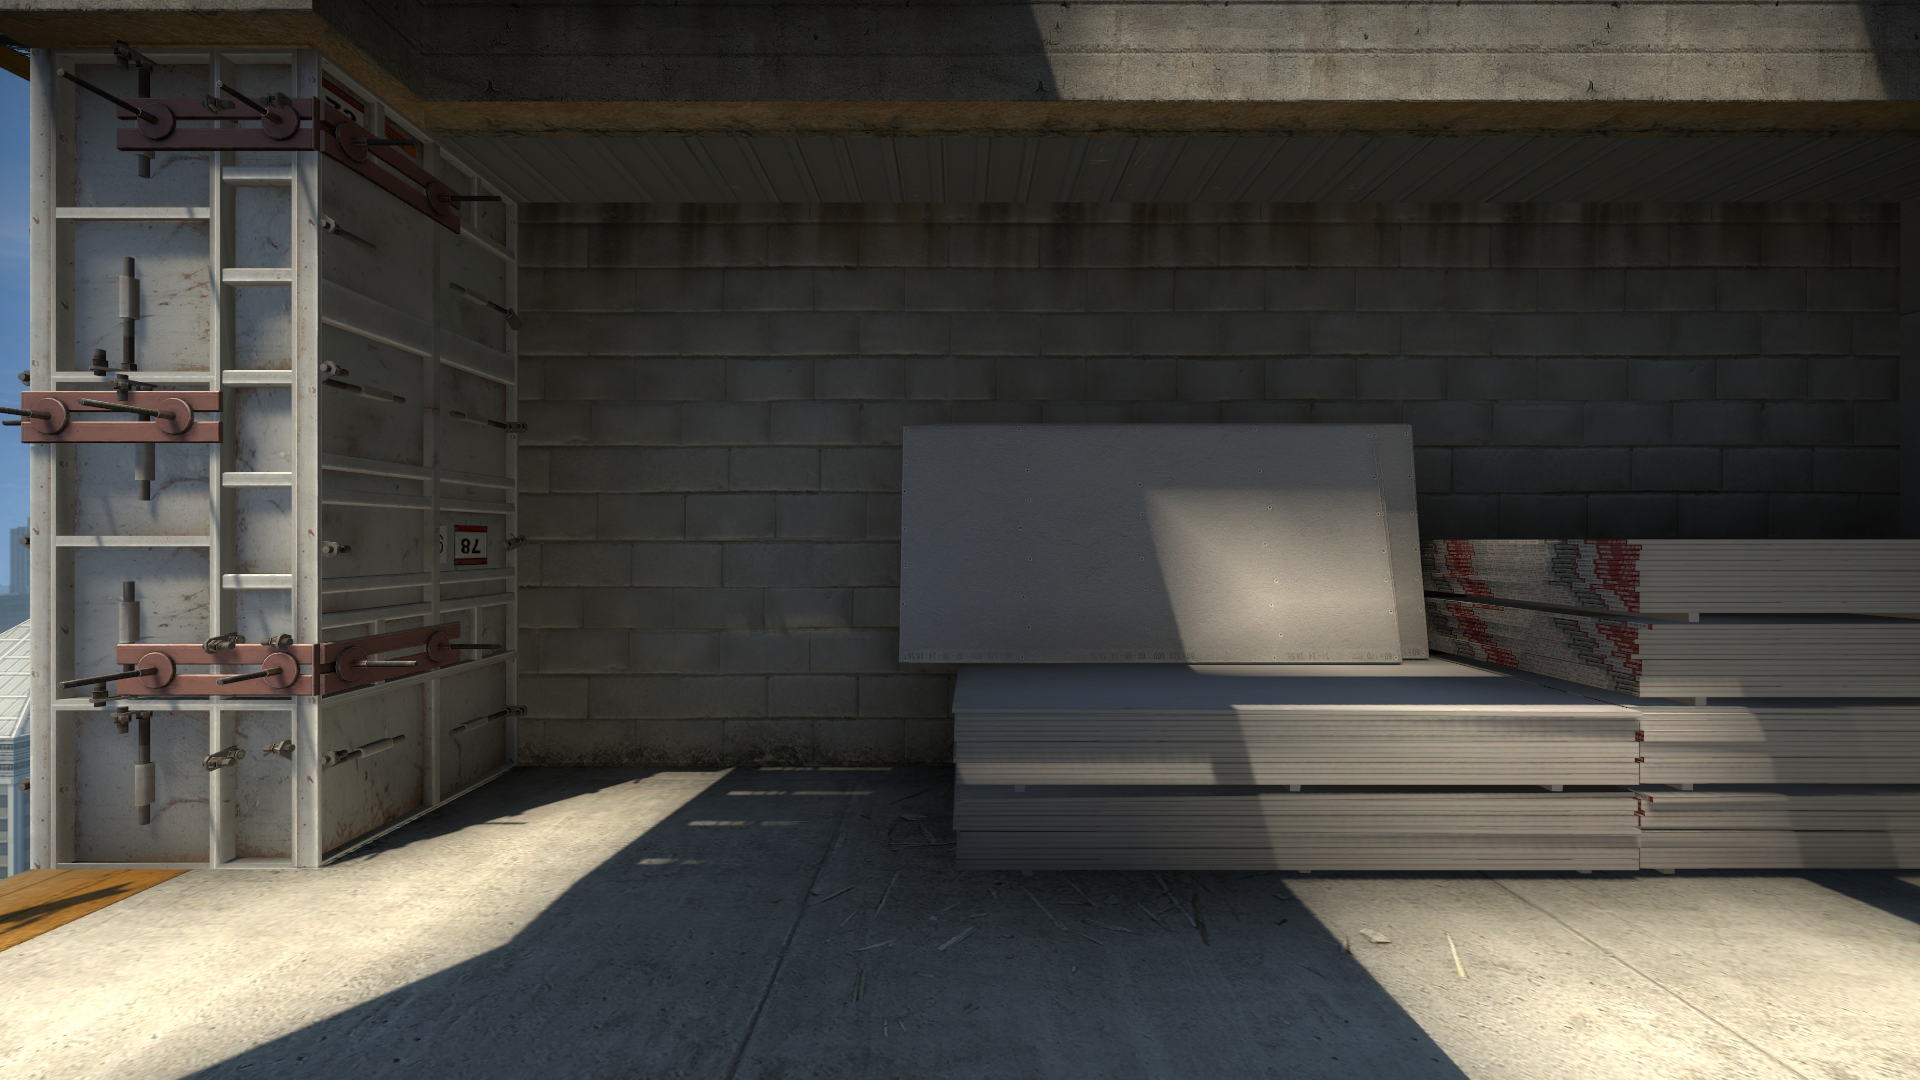
Map: de_vertigo